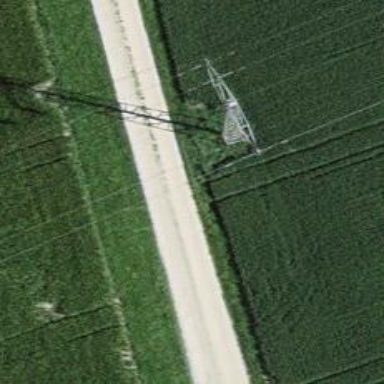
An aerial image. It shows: Power tower.